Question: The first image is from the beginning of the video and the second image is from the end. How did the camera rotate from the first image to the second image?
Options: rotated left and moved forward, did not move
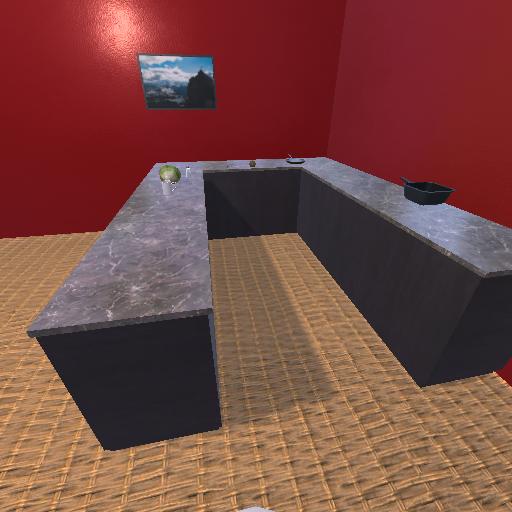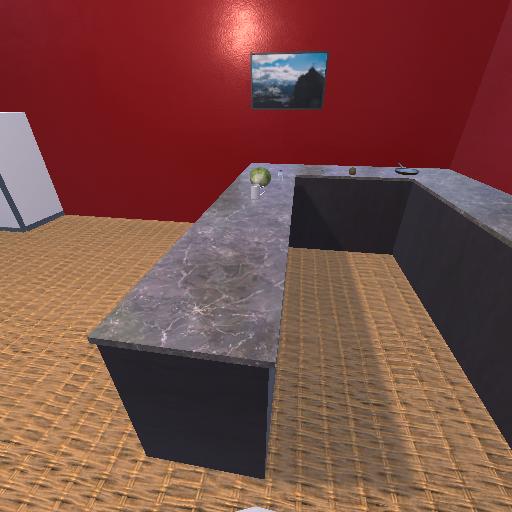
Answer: rotated left and moved forward